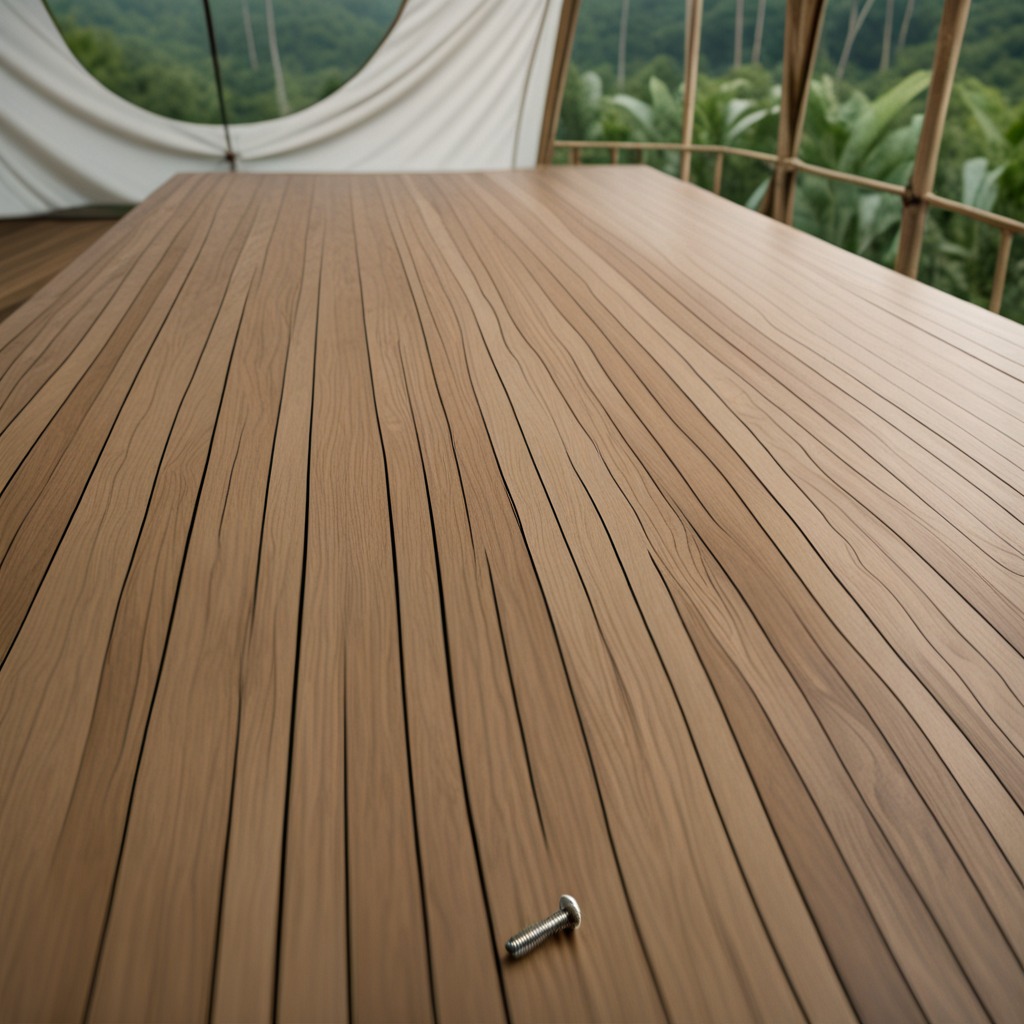
A metal screw is lying on the wooden table.